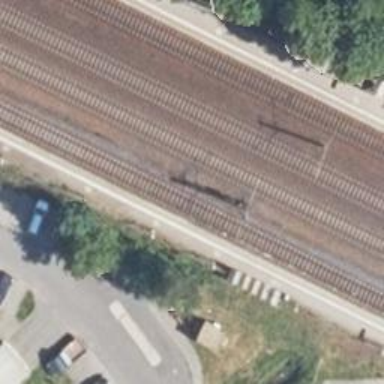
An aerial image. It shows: Station for public transport and railway.